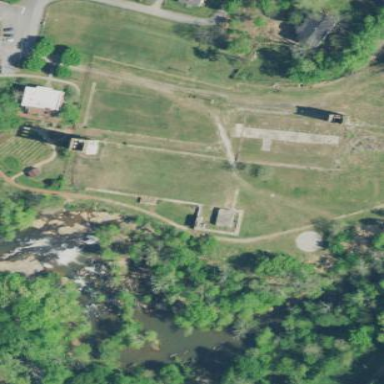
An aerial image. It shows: Ruins of textile mill.